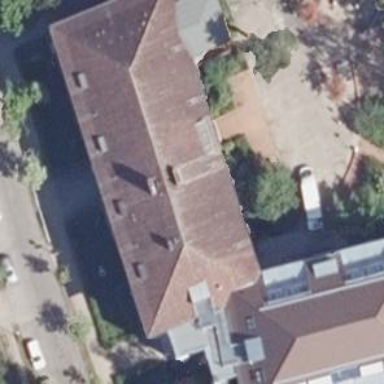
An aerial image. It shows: School building.